You are looking at the wavelet scalogram of a bearing's acceleration signal. Classify the bearing condition as one of: normal, inner_race, outer_race, ball.
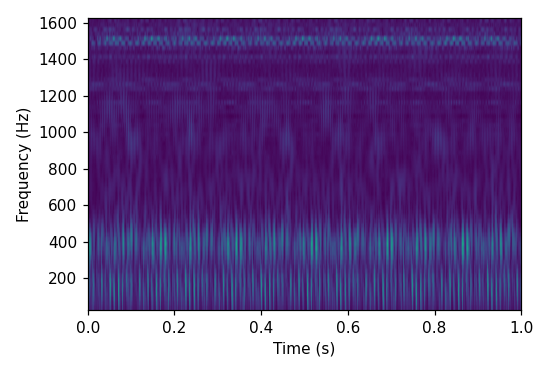
Answer: outer_race